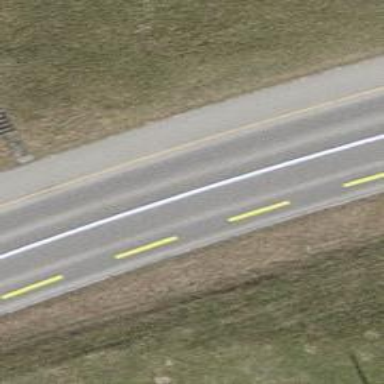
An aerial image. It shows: Secondary road with asphalt surface.